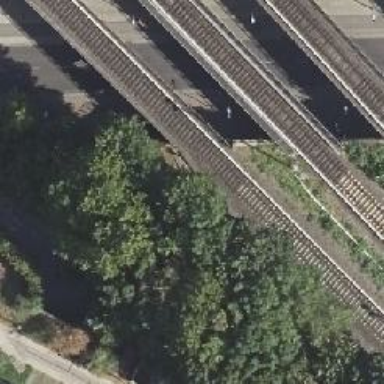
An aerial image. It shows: Bridge for the electrified light rail.